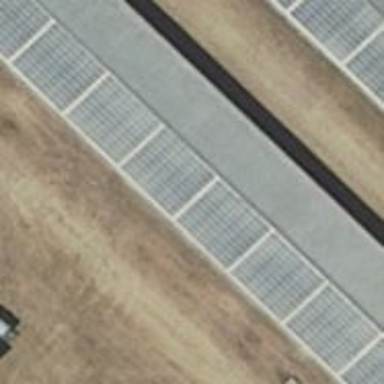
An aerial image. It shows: Gabled roof farm auxiliary building with solar photovoltaic panel generator. The small installation is light gray and oriented along the roof.